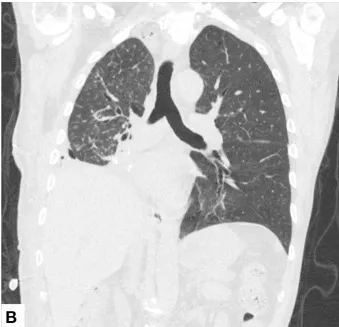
Postoperative CT scan. Coronal views of chest CT scans 1 month after the inferior bilobectomy.
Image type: radiology (ct)